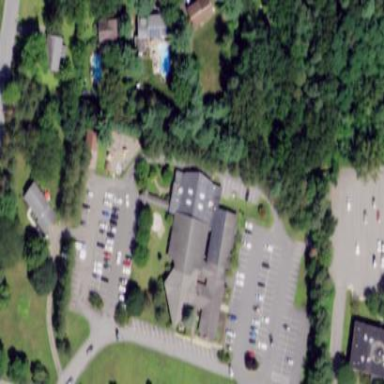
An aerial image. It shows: Building that is place of worship.